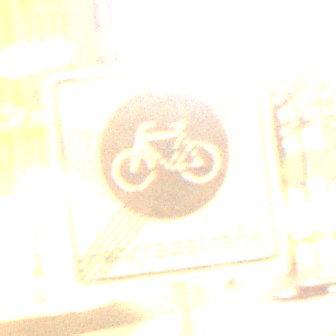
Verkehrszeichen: EndeFahrradstrasse
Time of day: Night
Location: Outdoor (Urban)
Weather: Overcast
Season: NotSpecified
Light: Artificial